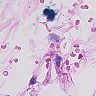
Metastatic tissue present: no